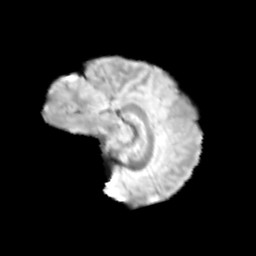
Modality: T2w
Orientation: sagittal
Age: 10
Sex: female
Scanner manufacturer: siemens
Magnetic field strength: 3 T
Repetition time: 3.8 s
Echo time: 0.07 s